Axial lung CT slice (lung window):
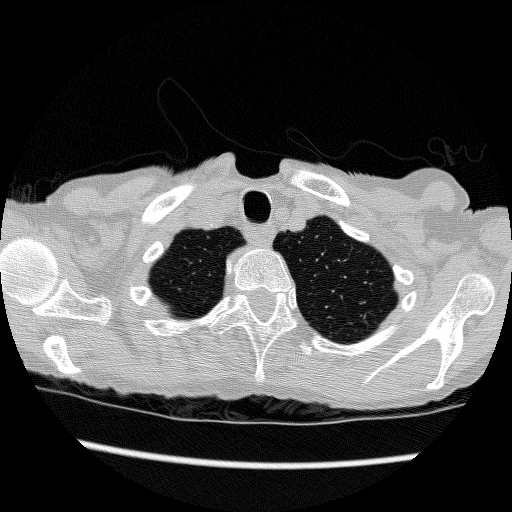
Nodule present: no